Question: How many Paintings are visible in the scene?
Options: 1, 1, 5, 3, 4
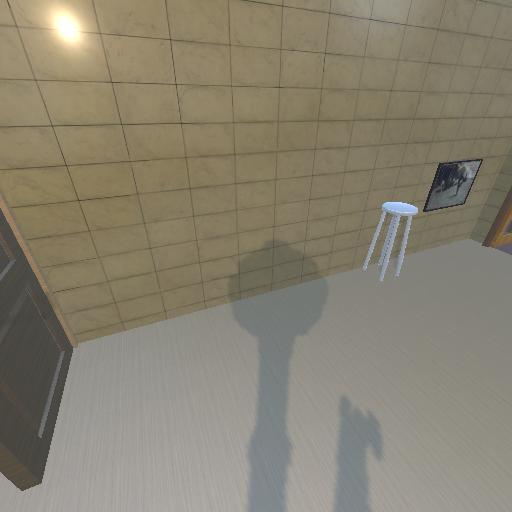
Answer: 1